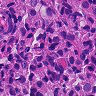
Metastatic tissue present: yes